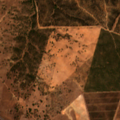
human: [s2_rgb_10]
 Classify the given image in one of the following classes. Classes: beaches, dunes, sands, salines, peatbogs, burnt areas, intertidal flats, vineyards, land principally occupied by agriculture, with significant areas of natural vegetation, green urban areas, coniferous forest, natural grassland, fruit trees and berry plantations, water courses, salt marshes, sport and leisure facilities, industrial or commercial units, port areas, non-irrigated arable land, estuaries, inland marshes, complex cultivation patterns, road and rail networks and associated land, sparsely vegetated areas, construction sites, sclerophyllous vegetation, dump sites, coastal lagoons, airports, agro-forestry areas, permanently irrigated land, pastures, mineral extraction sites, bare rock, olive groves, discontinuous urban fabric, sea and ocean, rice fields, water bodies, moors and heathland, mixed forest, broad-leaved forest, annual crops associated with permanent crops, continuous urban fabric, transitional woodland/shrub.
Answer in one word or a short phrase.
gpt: road and rail networks and associated land, non-irrigated arable land, agro-forestry areas, transitional woodland/shrub